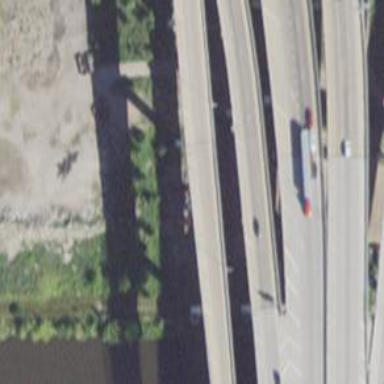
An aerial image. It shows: Cantilever bridge on motorway.